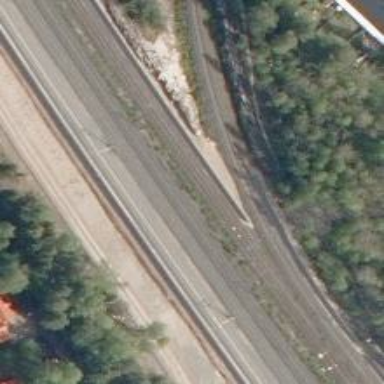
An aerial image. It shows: Railway signal.